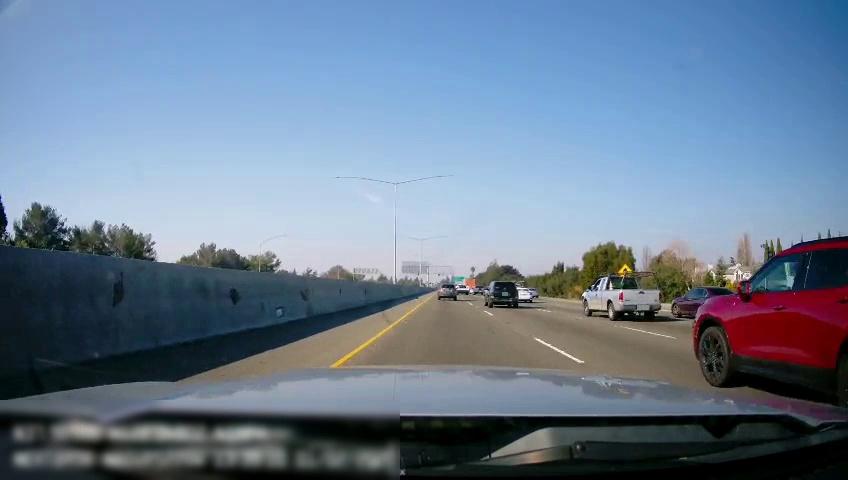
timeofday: Day
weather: Sunny
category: Drivable Space
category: Vehicles | SUV
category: Vehicles | SUV
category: Vehicles | SUV
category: Vehicles | Truck
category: Vehicles | Truck
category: Vehicles | Car
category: Vehicles | Car
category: Vehicles | Car
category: Vehicles | SUV
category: Vehicles | Truck
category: Lanes | Current Lane
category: Lanes | Current Lane
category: Lanes | Alternate Lane
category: Traffic | Signs